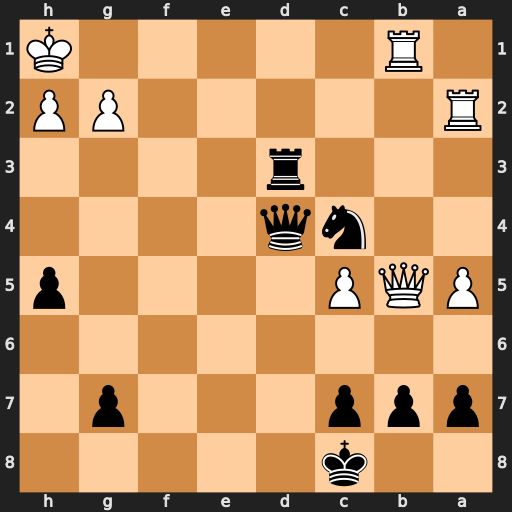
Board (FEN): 2k5/ppp3p1/8/PQP4p/2nq4/3r4/R5PP/1R5K
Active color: b
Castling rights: -
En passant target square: -
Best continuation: Rd1+ Rxd1 Qxd1#